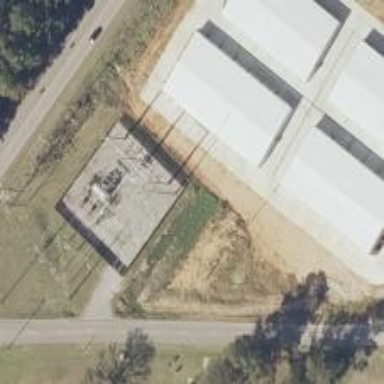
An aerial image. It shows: Distribution substation surrounded by fence.